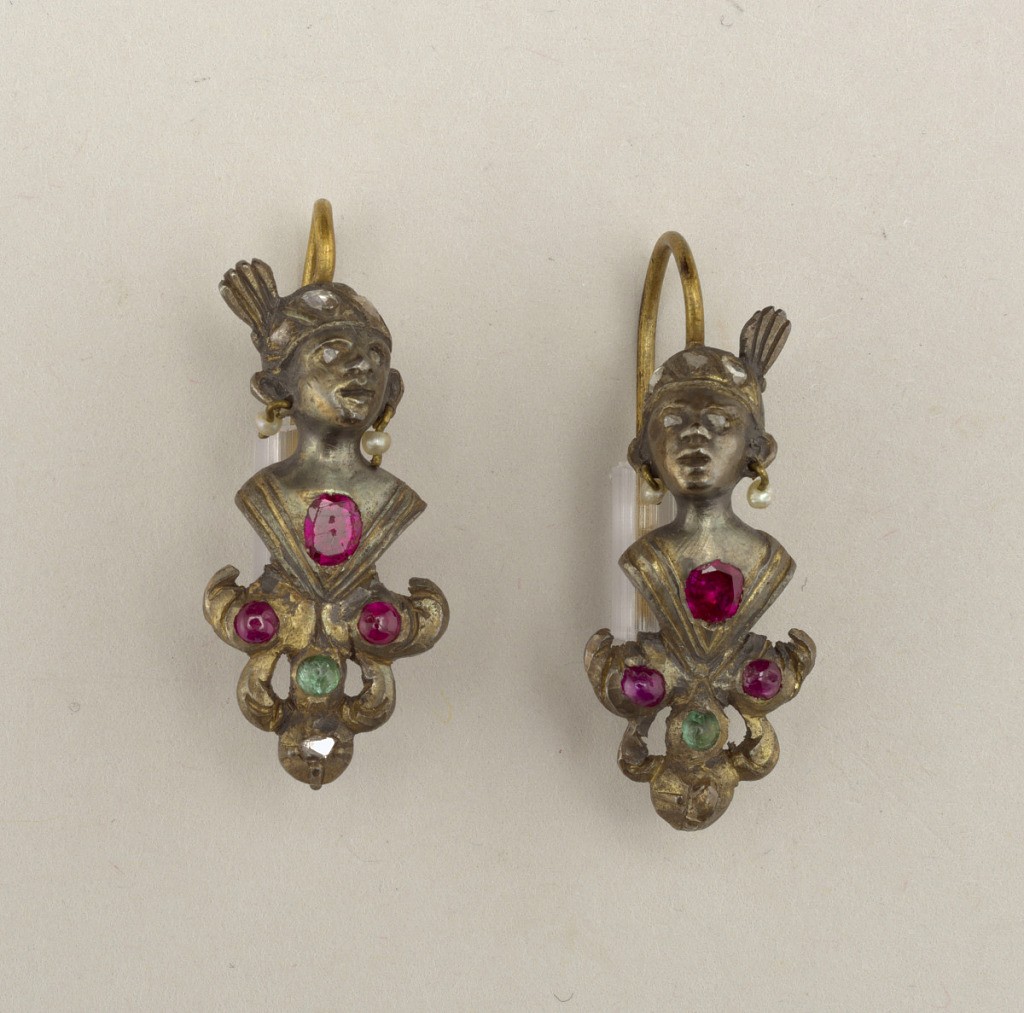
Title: Earrings
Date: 19th century
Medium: Gilt, pearls, paste stones
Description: A and B: Gilt earrings in the form of a human head wearing a turban set with paste diamonds and pearl earrings; at the bottom, a lead ornament set with red and green stones.  Ring at the bottom suggests a part may be missing.